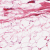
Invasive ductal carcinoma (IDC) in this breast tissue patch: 0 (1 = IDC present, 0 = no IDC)